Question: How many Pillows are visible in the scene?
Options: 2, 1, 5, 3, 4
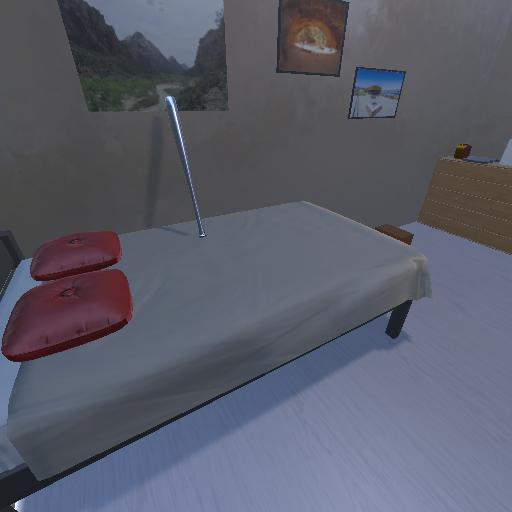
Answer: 2